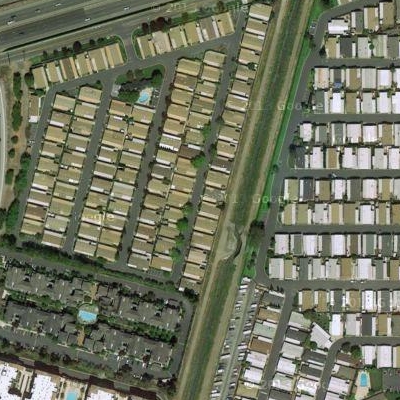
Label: fResident